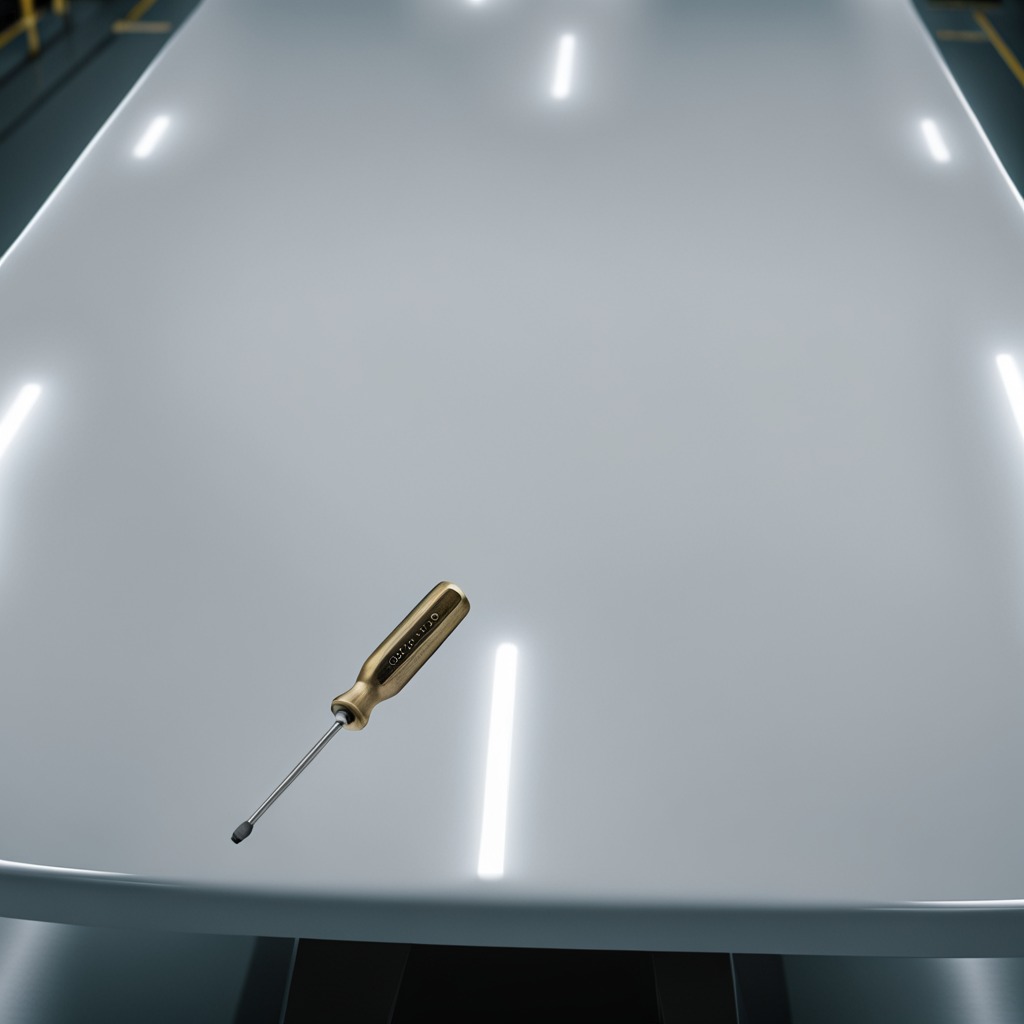
A screwdriver is lying on a high-gloss table in a ship maintenance bay industrial lighting.